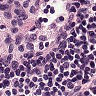
Metastatic tissue present: no